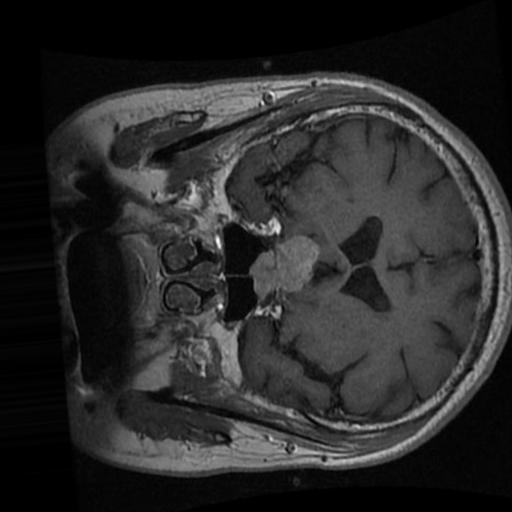
Label: brain_tumor